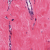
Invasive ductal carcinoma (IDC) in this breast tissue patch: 0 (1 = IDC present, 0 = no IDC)